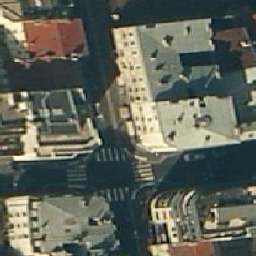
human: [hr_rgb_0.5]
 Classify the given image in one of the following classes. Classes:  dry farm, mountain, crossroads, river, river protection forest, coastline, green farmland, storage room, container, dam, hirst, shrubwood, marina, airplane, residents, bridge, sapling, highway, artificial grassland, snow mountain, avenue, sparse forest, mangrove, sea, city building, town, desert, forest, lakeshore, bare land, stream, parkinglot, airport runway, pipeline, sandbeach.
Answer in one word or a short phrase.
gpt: city building